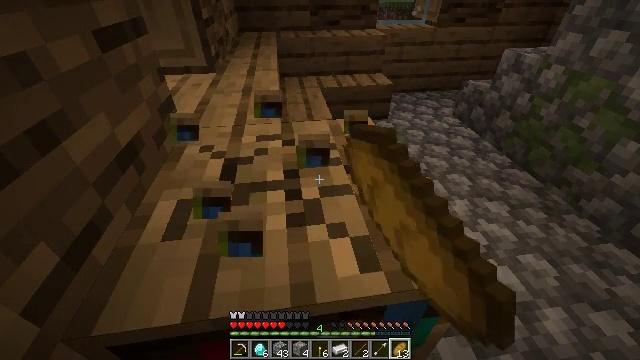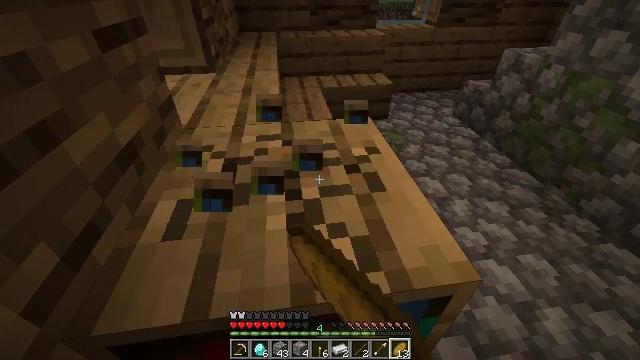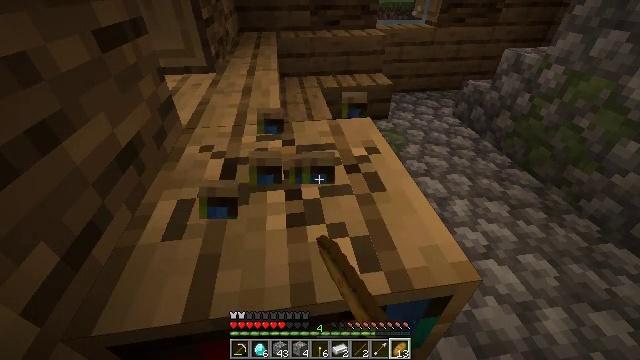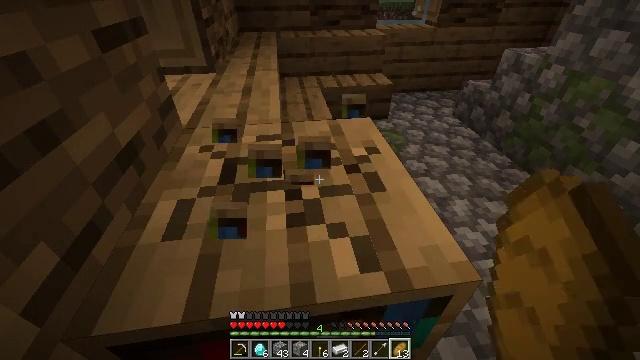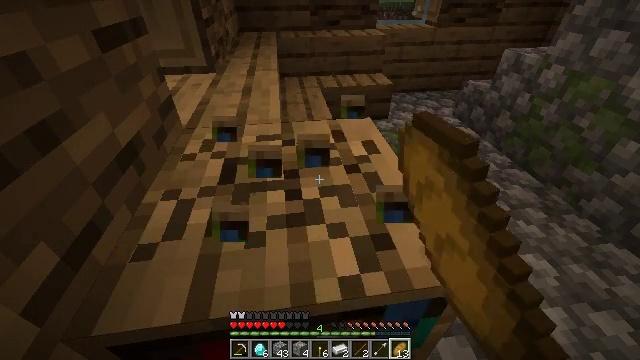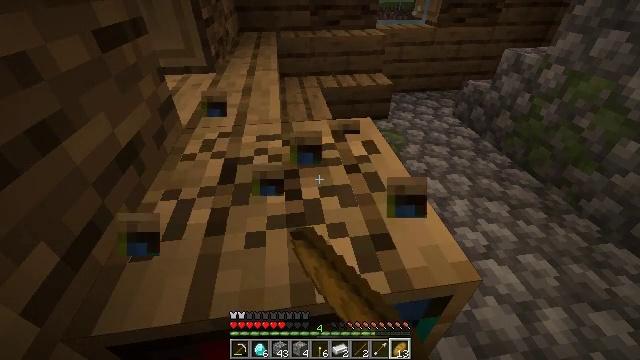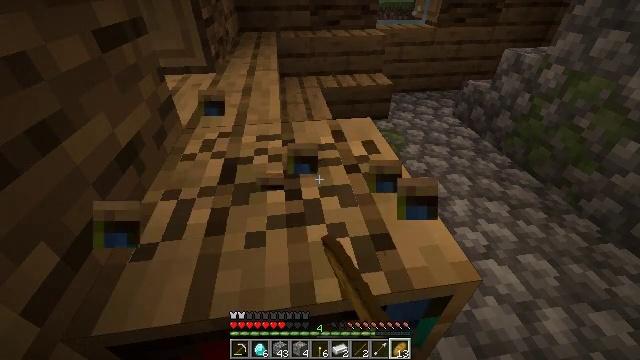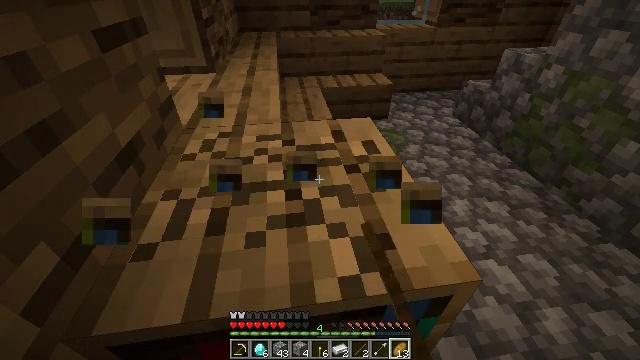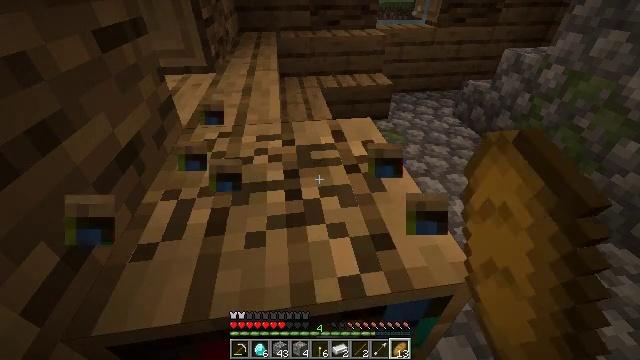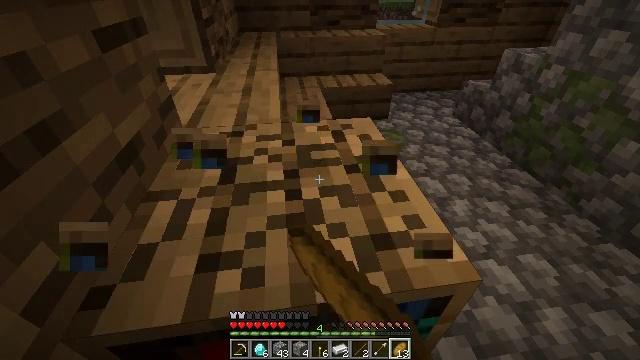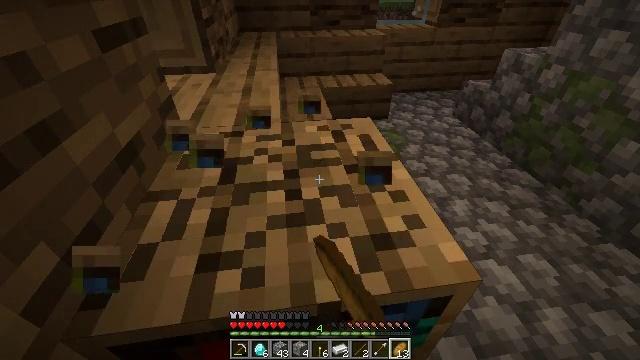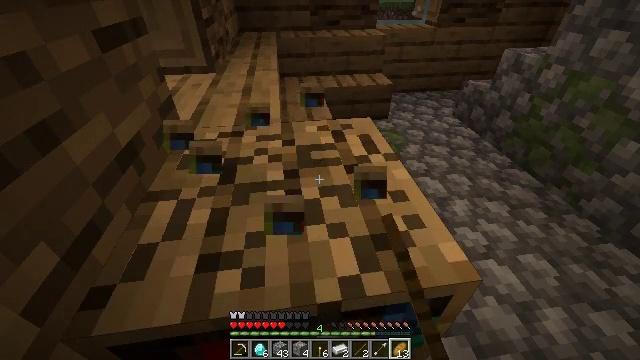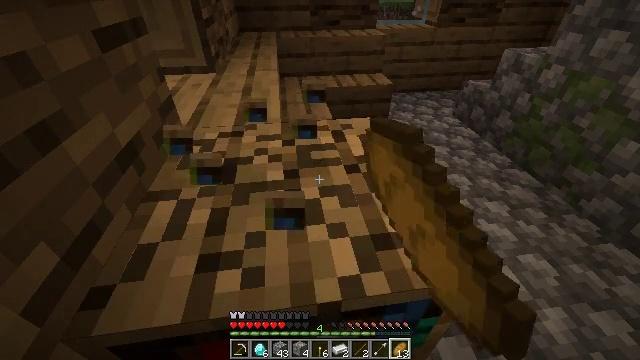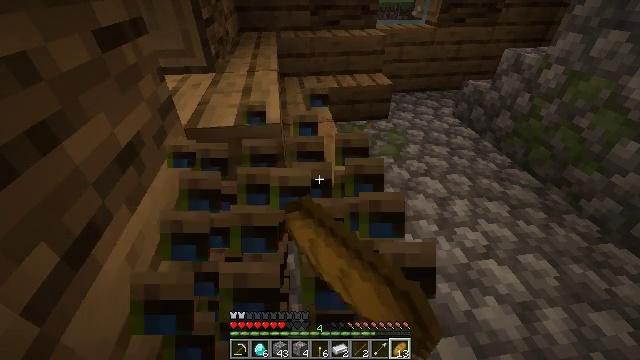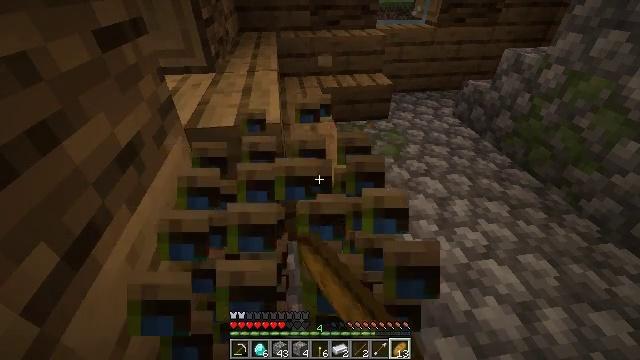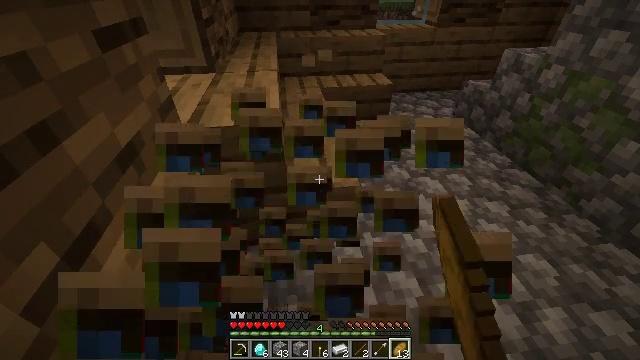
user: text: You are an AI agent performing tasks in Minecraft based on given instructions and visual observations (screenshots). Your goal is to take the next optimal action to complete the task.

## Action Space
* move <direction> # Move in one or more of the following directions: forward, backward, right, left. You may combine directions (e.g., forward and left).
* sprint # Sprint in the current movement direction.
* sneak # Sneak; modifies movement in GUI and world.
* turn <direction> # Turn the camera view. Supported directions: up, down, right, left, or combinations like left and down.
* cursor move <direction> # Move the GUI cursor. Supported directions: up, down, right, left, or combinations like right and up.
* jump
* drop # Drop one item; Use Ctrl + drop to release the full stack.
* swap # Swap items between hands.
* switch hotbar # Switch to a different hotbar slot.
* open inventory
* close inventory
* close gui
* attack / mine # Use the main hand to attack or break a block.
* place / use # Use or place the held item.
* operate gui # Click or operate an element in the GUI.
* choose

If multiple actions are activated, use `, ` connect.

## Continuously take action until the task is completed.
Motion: motion action
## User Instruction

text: Destroy the bookshelf.
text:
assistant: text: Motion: attack / mine
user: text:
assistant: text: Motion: attack / mine
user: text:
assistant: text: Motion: attack / mine
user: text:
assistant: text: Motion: attack / mine
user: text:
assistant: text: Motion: attack / mine
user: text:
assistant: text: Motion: attack / mine
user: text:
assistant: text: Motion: attack / mine
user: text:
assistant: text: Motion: attack / mine
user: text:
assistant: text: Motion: attack / mine
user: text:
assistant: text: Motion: attack / mine
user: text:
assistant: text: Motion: attack / mine
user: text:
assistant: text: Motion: attack / mine
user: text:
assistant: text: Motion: attack / mine
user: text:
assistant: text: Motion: attack / mine
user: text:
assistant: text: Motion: attack / mine
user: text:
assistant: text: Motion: attack / mine
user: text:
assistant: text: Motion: attack / mine
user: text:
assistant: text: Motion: attack / mine